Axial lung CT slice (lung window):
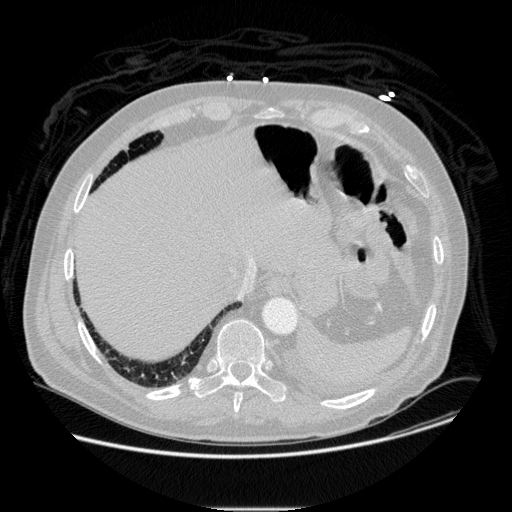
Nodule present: no